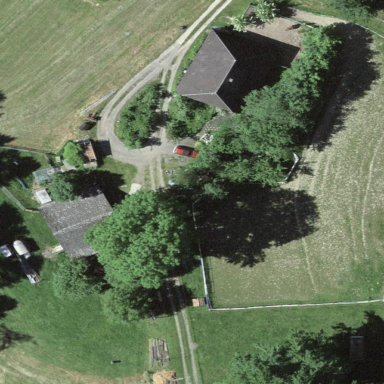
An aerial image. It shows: Farmyard area.